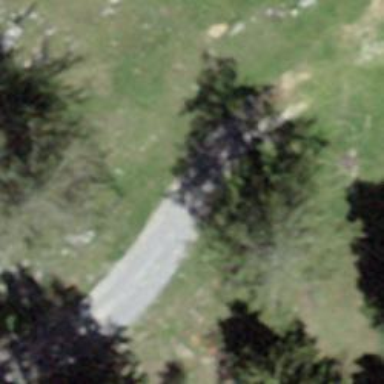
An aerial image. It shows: Unpaved track road with grade3 tracktype.